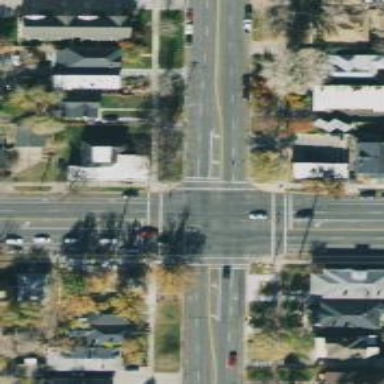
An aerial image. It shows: Crossing with line markings on the road.